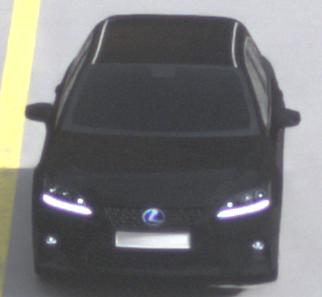
Make: Lexus
Model: CT 200h
Detailed model: CT (A10)
Model produced from: 2014/03
Model produced until: 2017/10
Doors: 5
Color: black
Road condition: dry road
Daytime: morning or afternoon
Contrast: low contrast